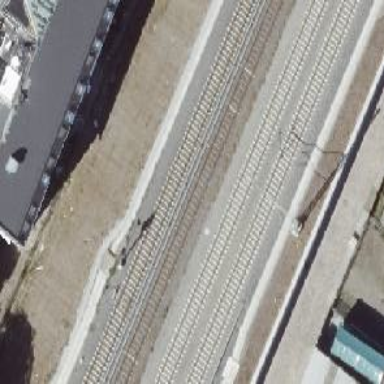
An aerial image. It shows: Railway signal.